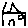
Label: house